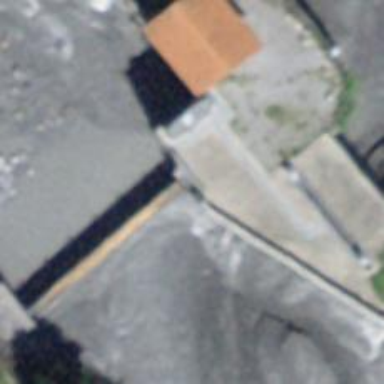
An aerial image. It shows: Retaining wall.